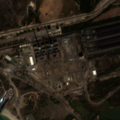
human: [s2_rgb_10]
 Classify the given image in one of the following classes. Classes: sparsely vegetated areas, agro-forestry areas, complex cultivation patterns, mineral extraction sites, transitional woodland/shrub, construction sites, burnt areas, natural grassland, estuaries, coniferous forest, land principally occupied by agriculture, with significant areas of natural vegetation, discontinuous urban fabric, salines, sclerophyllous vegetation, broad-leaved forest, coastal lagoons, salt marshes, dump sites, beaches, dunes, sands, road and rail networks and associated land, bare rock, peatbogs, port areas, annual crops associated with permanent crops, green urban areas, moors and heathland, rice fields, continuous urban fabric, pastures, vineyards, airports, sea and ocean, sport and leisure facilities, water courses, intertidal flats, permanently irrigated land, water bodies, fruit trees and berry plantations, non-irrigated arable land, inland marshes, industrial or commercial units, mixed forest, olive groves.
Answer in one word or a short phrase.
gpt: industrial or commercial units, non-irrigated arable land, pastures, broad-leaved forest, moors and heathland, sclerophyllous vegetation